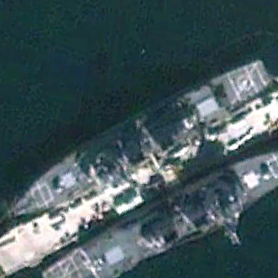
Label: destroyer